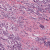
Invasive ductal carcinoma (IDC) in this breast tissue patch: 1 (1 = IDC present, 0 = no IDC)